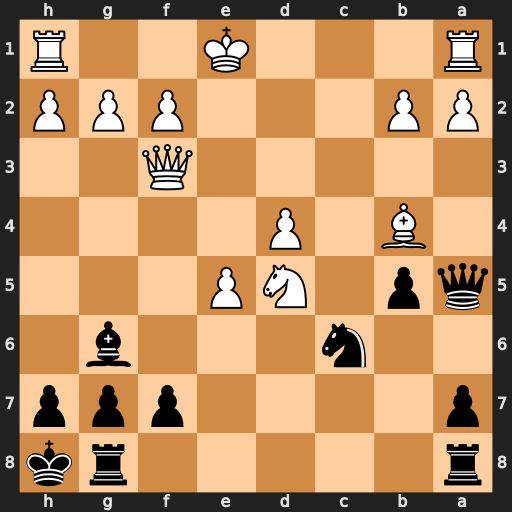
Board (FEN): r5rk/p4ppp/2n3b1/qp1NP3/1B1P4/5Q2/PP3PPP/R3K2R
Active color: b
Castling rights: KQ
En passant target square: -
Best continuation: Nxb4 Nxb4 Qxb4+